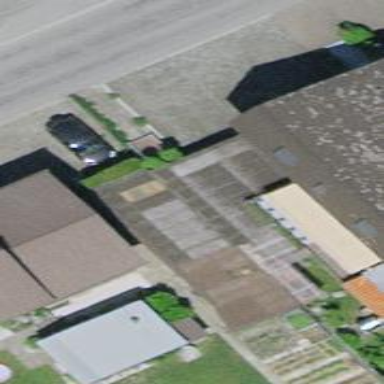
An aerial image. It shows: View of roof of building.